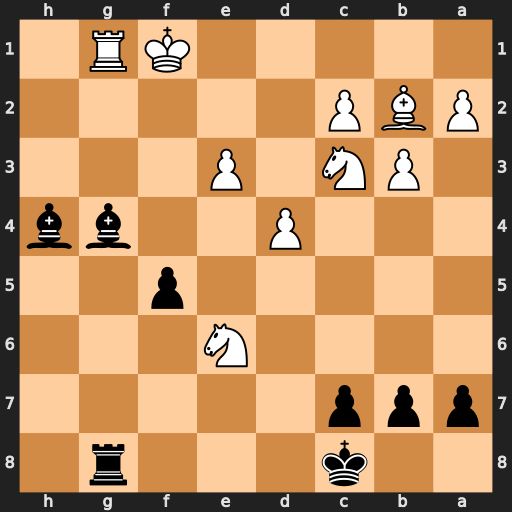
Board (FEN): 2k3r1/ppp5/4N3/5p2/3P2bb/1PN1P3/PBP5/5KR1
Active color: b
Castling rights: -
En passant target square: -
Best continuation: Bh3+ Ke2 Rxg1